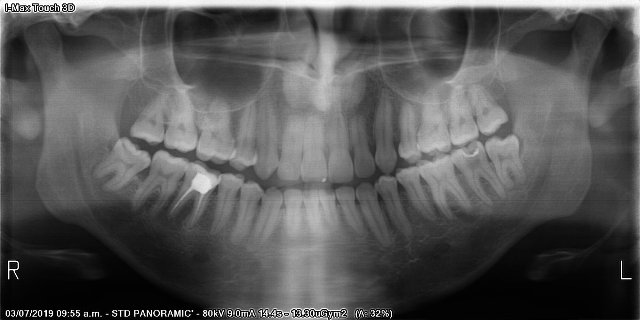
adult